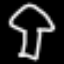
Label: mushroom